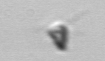
Label: Pyramimonas